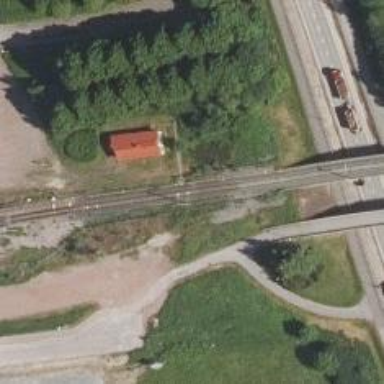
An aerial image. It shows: Railway signal supported by catenary mast.